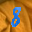
Label: 8